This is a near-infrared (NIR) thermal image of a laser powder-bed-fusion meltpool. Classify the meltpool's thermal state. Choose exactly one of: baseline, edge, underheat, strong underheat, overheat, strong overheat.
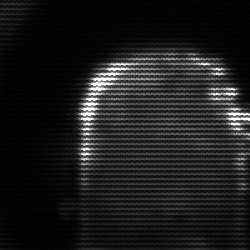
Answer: baseline